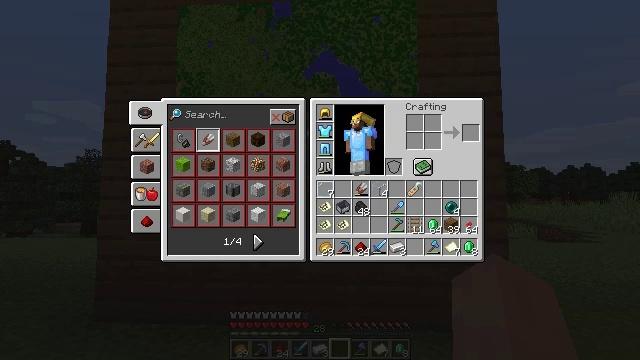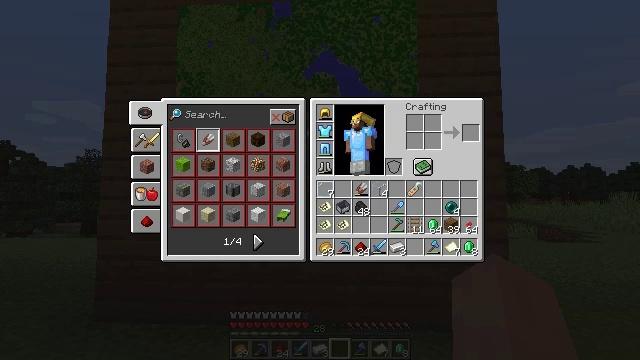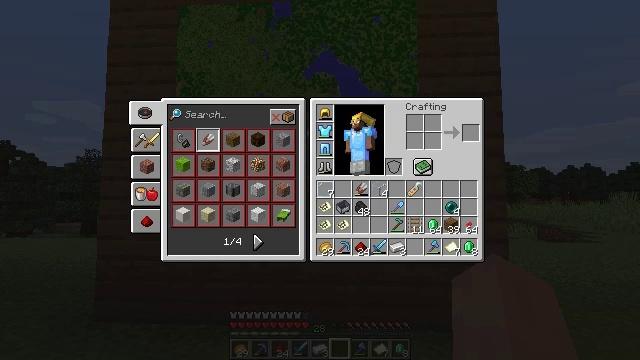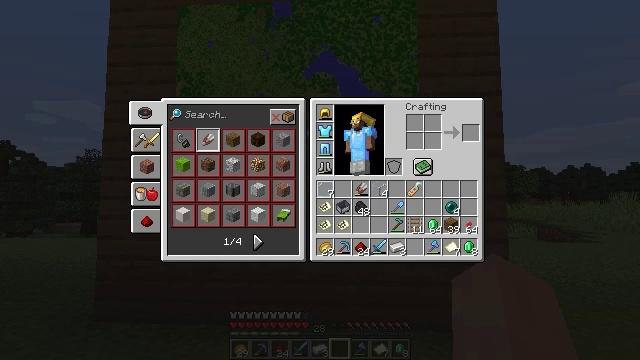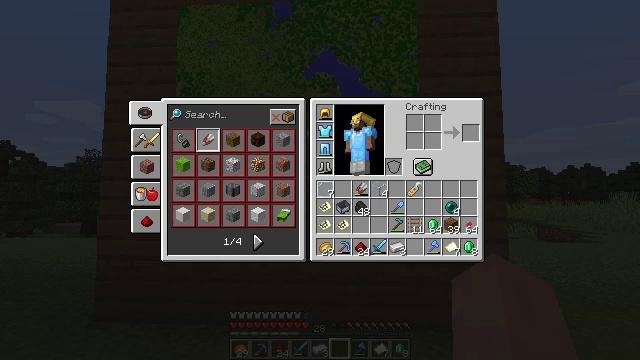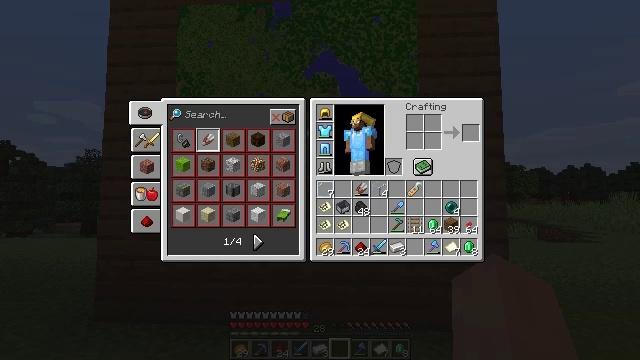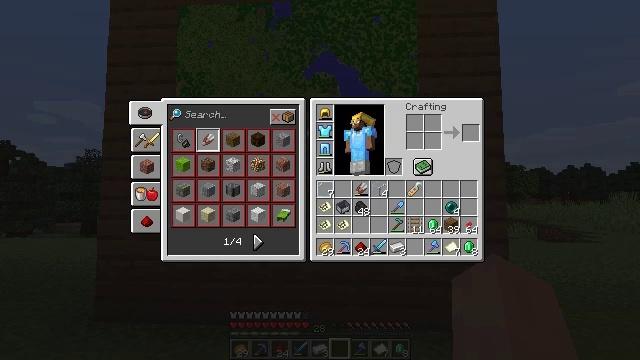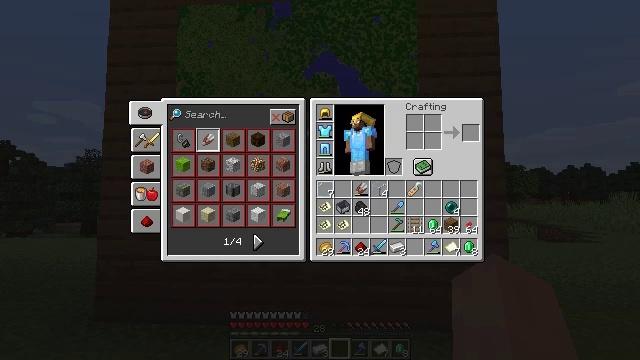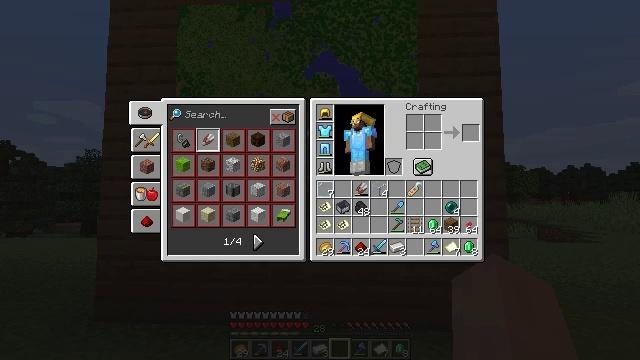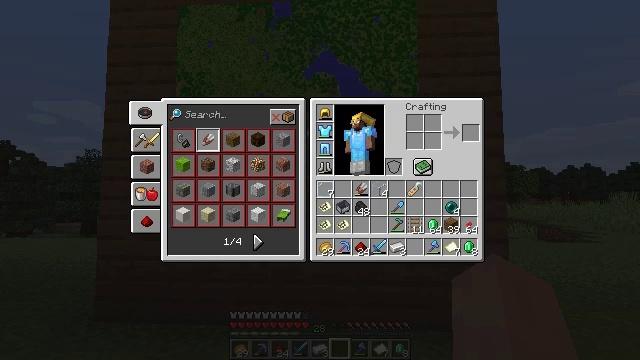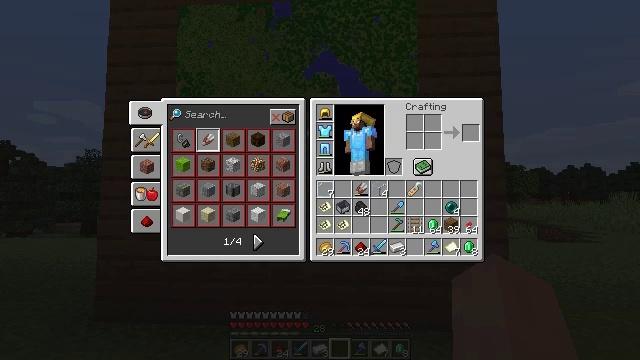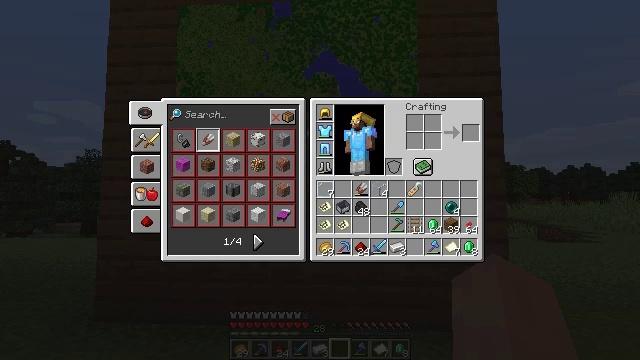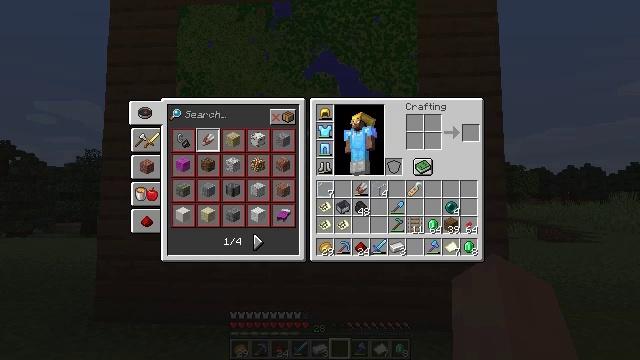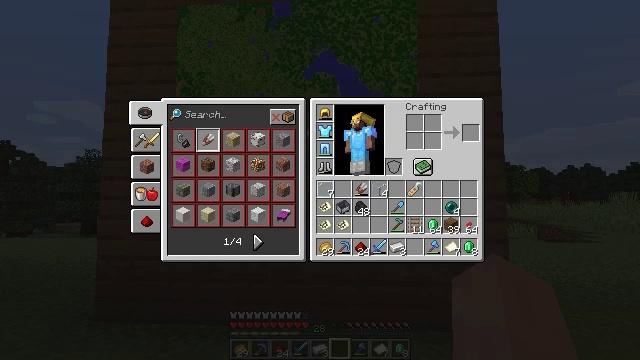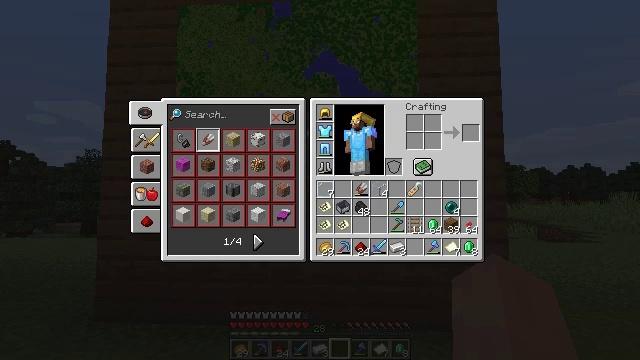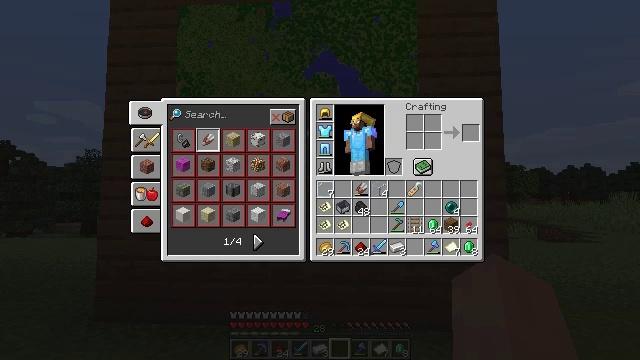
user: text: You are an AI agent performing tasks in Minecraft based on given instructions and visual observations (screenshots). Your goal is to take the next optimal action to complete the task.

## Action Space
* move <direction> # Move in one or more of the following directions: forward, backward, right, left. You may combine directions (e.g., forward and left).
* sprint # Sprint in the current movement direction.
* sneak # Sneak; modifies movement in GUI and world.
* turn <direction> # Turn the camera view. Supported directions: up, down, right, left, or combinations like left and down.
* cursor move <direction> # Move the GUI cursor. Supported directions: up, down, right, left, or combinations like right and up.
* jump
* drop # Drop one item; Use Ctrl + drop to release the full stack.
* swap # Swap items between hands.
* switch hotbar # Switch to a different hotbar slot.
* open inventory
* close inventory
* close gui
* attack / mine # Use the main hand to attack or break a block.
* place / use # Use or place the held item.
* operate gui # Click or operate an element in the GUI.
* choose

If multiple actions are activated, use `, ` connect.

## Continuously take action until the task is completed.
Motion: motion action
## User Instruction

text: Make an item frame in the crafting table.
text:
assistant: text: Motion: no_op
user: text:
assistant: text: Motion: no_op
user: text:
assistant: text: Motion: no_op
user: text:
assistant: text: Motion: no_op
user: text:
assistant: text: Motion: no_op
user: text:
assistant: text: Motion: no_op
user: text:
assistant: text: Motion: no_op
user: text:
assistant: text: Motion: no_op
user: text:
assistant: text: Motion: no_op
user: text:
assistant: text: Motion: no_op
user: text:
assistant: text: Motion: no_op
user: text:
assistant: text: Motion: no_op
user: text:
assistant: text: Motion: no_op
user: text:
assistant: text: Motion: no_op
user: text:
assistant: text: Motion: no_op
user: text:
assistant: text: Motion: no_op
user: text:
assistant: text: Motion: no_op
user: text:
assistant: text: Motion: no_op
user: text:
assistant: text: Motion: no_op
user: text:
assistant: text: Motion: no_op
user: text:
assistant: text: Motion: no_op
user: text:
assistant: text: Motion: no_op
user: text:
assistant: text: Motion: no_op
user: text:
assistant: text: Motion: no_op
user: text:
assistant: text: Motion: no_op
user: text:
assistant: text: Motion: no_op
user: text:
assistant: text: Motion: no_op
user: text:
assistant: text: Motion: no_op
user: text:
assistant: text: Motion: no_op
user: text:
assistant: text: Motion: no_op